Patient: sex M, age 30
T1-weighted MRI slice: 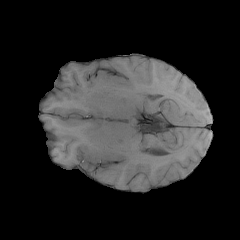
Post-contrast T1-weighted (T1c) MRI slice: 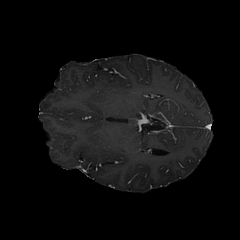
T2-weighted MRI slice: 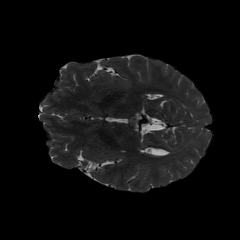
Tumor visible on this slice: no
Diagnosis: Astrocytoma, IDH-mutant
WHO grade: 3